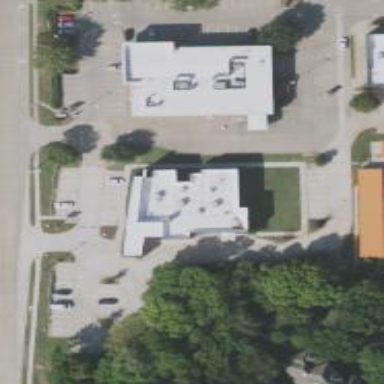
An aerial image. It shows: Clinic.